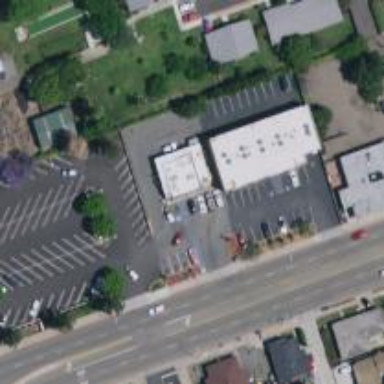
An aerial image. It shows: Convenience shop.